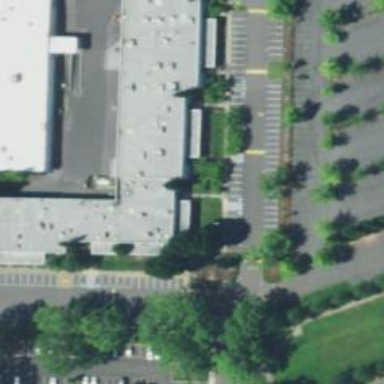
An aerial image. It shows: Commercial building.